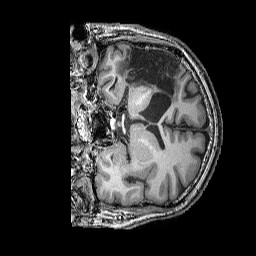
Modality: T1w
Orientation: coronal
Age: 50
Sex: male
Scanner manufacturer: siemens
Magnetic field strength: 3 T
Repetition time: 2.25 s
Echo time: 0.00415 s